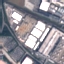
Land use / land cover: Industrial